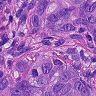
Metastatic tissue present: yes